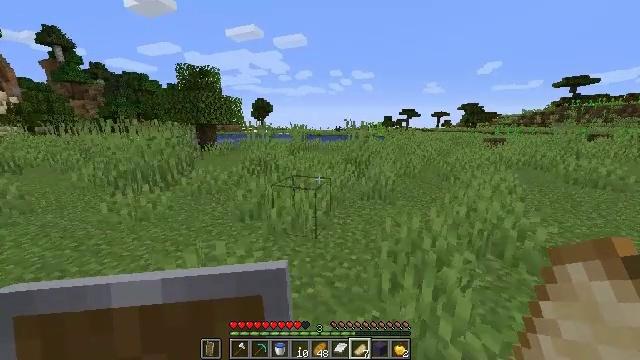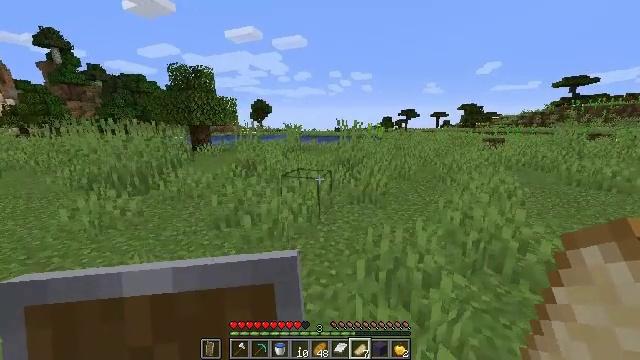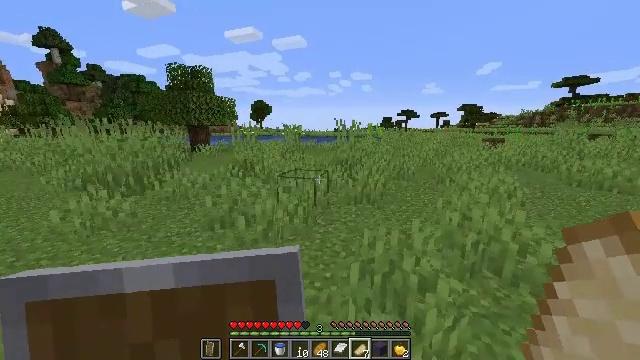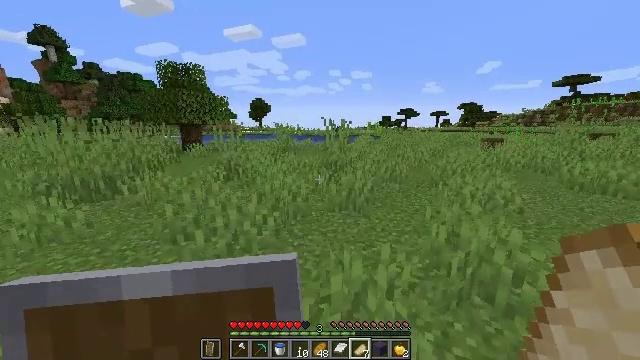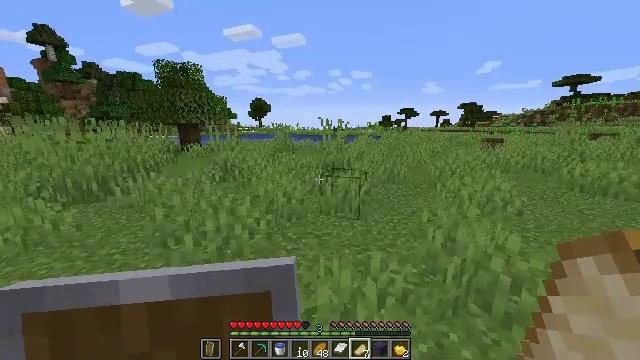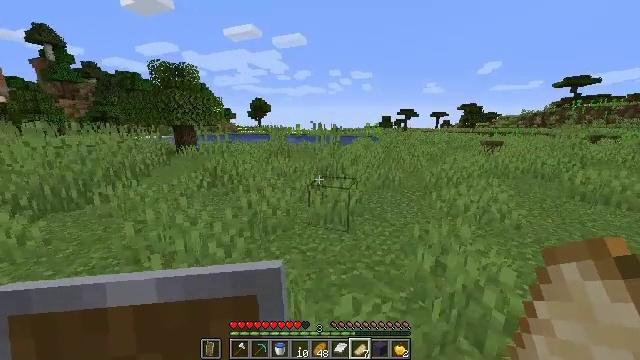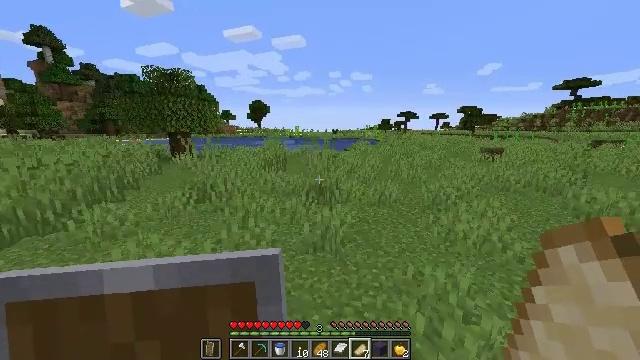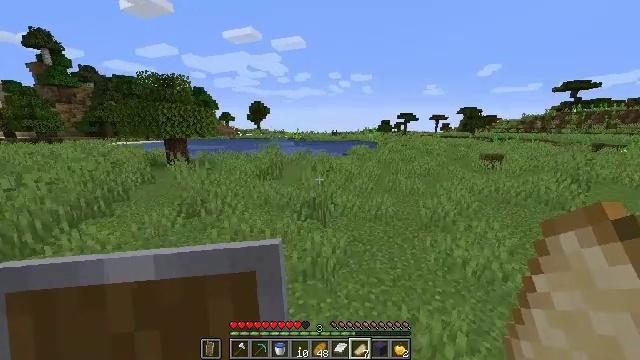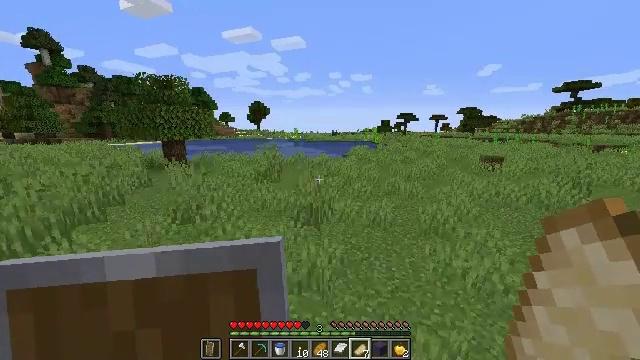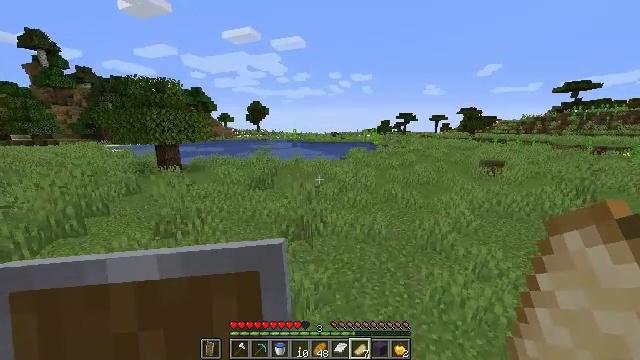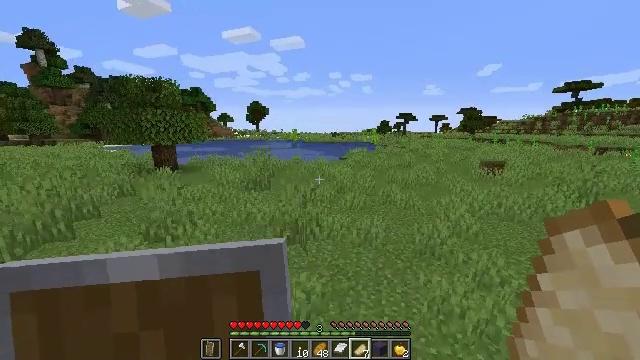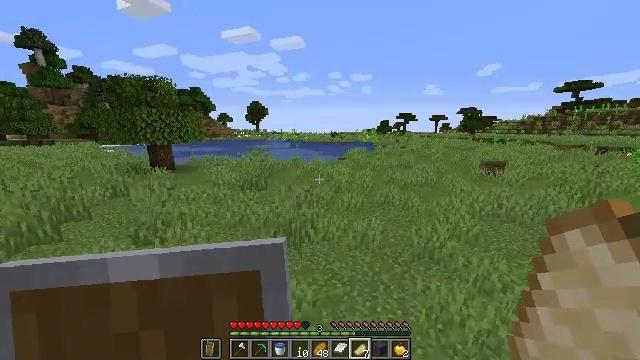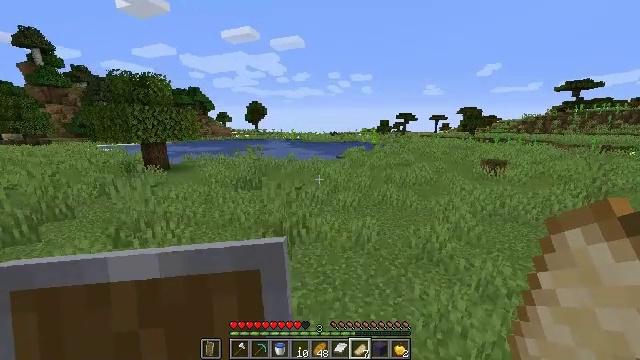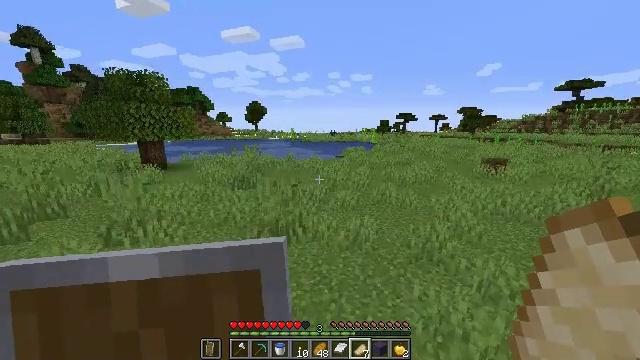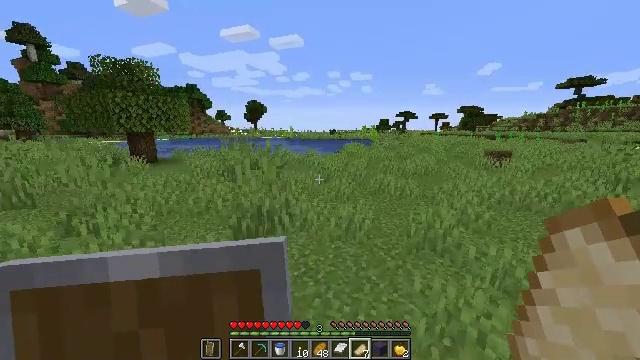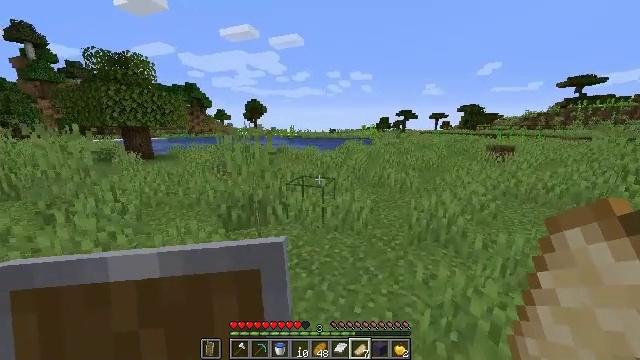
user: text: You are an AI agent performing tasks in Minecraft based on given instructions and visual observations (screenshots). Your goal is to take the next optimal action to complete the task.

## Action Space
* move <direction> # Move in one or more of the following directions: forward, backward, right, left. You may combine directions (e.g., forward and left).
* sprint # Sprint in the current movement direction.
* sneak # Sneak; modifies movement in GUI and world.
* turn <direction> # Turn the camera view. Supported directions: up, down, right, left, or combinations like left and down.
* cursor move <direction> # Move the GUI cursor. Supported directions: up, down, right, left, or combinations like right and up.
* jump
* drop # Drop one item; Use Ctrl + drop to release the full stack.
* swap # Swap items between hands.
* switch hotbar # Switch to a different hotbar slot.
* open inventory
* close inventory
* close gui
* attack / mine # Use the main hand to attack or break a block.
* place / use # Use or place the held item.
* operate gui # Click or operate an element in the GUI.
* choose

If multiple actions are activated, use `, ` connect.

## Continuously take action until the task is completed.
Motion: motion action
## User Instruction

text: Remove a blue terracotta block from the inventory.
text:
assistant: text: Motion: move forward and move right, sprint
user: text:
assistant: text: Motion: move forward and move right, sprint
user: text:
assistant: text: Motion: move forward and move right, sprint
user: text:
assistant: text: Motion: move forward and move right, sprint
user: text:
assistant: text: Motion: move forward and move right, sprint, jump
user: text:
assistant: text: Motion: move forward and move right, sprint, jump
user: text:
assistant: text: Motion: move forward and move right, sprint, jump
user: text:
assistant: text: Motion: move forward and move right, sprint, jump
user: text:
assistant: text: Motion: move forward and move right, sprint, jump
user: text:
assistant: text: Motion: move forward and move right, sprint, jump
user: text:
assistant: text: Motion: move forward and move right, sprint, jump
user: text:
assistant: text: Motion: move forward, sprint, jump
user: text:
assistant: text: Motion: move forward, sprint, jump
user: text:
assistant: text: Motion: move forward, sprint, jump
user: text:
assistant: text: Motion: move forward, sprint, jump
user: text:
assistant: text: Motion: move forward, sprint, jump
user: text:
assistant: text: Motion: move forward, sprint, jump
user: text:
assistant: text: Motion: move forward, sprint, turn right, jump
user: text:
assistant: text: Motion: move forward, sprint, jump
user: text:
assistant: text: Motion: move forward, sprint, jump
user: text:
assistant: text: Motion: move forward, sprint, jump
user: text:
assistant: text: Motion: move forward, sprint, jump
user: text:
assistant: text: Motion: move forward, sprint, jump
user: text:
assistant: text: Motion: move forward, sprint, jump
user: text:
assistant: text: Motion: move forward, sprint, jump
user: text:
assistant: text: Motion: move forward, sprint, jump
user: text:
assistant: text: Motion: move forward, sprint, jump
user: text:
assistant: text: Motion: move forward and move right, sprint, jump
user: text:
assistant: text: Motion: move forward and move right, sprint, jump
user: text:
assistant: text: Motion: move forward and move right, sprint, jump